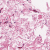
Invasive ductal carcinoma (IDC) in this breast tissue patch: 0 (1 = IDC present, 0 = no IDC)